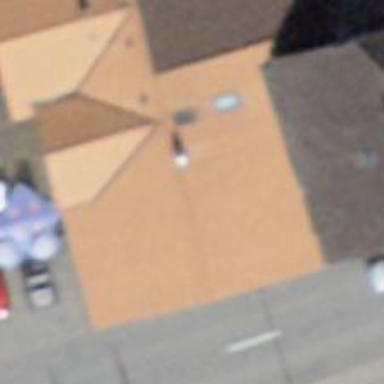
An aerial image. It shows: Restaurant.